Question: I have a matlab compiled .exe file, it can run well with double-click, but when run with task scheduler, the following error pops out:

while actually I have installed the 7.17 of MCR, otherwise it will not run with double click. Anyone can help with this? Thanks a lot!
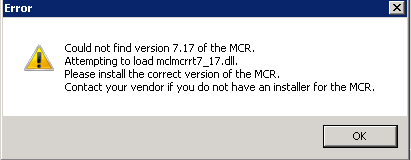
Answer: You need to include the MCR installation folder on the PATH environment variable. See <URL>.
Note that if you are using the SET command in the command prompt, changes made are not permanent, and they would apply to the current CMD prompt only and remain only until the command prompt is closed.